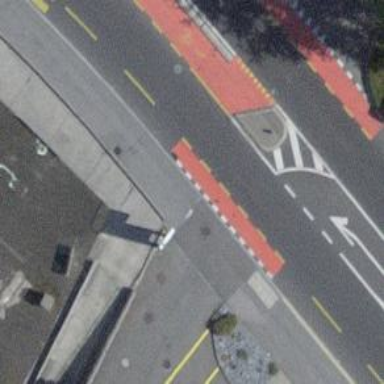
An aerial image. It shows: Crossing for cyclists.